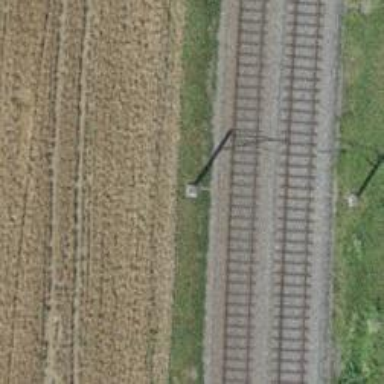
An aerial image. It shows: Single railway track with electrified contact line.